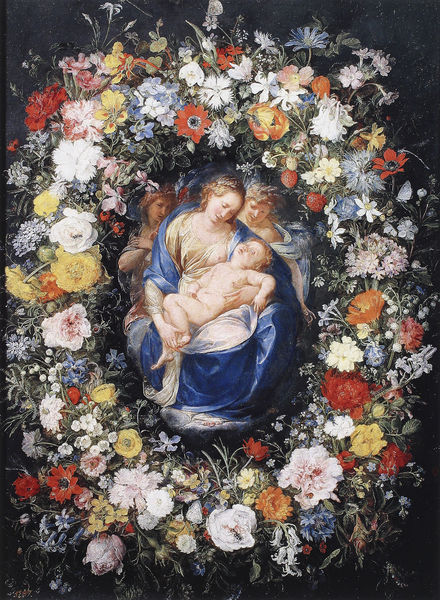
Titel: Blumenkranz mit Jungfrau, Kind und zwei Engeln
Künstler: Jan Brueghel d. Ä.
Institution: Madrid, Museo del Prado
Schlagwörter: blau, gemälde, gott, nackt, umhang, weiß, gelb, grün, sitzen, blume, blumen, brust, bunt, busen, frau, hintergrund, schwarz, blüten, rosen, rot, tuch, wiese, arm, barock, halten, rahmen, natur, gewand, gold, mantel, kind, mutter, pflanzen, oval, rund, engel, brüste, liebe, liegen, schlafen, baby, tulpen, floral, junge, schoß, freude, krank, stillen, erdbeeren, mohn, jungfrau, kranz, wappen, leben, christus, jesus, jesus christus, blumenkranz, heilige, nelken, kornblume, maria, madonna, anbetung, elfen, göttlich, säugling, erlöser, sorge, gottesmutter, bekränzt, jesuskind, säugen, muttergottes, jesusu, messias, gottessohn, sohn gottes, umkränzt, unsere liebe frau, heilige maria, christkind, liegne, blumenrahmen, madonna mit dem kind, lesus, liebe maria, christkönig, tule, heilland, erretter, jesus von nazaret, gottesgebärerin, maria von nazaret, maria…, maira…